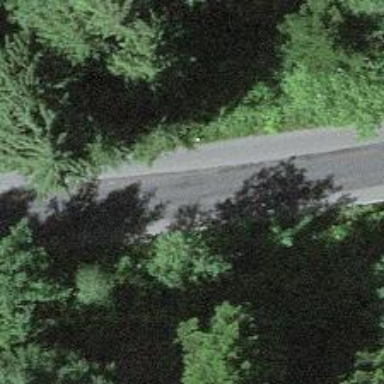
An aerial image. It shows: Unclassified road with asphalt surface.